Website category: jobs
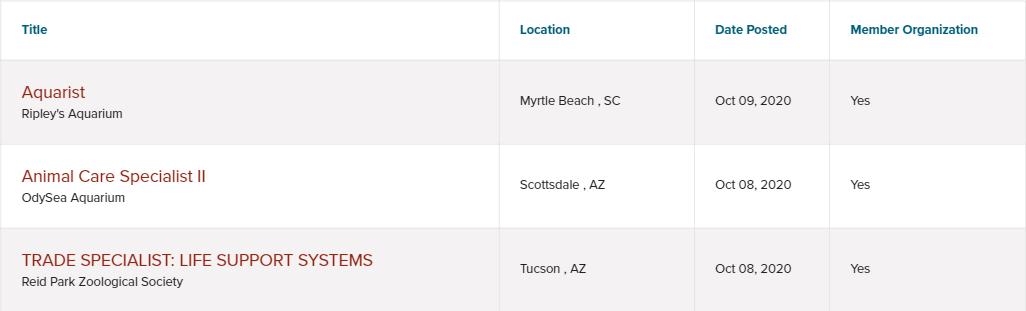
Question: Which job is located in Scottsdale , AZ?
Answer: Animal Care Specialist II

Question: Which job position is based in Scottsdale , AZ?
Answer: Animal Care Specialist II

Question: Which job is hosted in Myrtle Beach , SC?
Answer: Aquarist

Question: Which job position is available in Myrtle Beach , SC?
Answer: Aquarist

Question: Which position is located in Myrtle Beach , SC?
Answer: Aquarist

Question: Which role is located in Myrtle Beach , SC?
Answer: Aquarist

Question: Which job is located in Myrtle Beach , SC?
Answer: Aquarist

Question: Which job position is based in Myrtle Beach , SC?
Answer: Aquarist

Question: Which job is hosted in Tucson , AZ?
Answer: TRADE SPECIALIST: LIFE SUPPORT SYSTEMS

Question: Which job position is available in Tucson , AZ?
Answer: TRADE SPECIALIST: LIFE SUPPORT SYSTEMS

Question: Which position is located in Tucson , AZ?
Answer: TRADE SPECIALIST: LIFE SUPPORT SYSTEMS

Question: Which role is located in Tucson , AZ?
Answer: TRADE SPECIALIST: LIFE SUPPORT SYSTEMS

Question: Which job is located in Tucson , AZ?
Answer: TRADE SPECIALIST: LIFE SUPPORT SYSTEMS

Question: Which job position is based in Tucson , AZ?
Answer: TRADE SPECIALIST: LIFE SUPPORT SYSTEMS